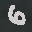
Label: 6